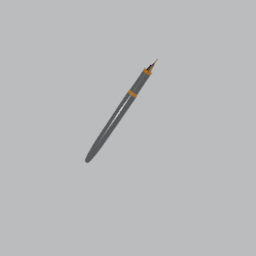
Label: tools